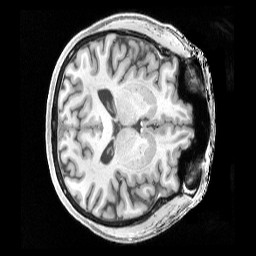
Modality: T1w
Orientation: axial
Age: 65
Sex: female
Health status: healthy
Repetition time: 2.4 s
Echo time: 0.00222 s